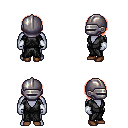
a pixel art fantasy rpg character, male body template, dark elf, purple skin, gray robe, white pants, red pageboy hairstyle, metal helm, white cloth bracers, brown shoes, four views (front, back, left, right), 2x2 character sprite sheet, small pixel art, hard edges, no anti-aliasing